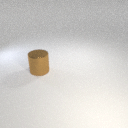
large brown metal cylinder